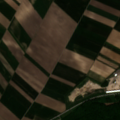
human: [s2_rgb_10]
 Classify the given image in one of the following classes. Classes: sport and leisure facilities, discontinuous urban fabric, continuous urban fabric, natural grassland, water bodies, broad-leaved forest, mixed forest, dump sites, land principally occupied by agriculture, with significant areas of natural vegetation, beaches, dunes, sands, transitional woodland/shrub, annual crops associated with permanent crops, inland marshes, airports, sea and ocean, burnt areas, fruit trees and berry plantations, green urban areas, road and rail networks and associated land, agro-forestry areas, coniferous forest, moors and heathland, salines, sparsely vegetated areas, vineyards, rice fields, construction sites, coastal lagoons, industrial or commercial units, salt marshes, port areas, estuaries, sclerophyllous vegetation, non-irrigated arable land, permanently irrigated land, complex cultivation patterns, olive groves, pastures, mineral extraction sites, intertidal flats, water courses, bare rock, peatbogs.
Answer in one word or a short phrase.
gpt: industrial or commercial units, non-irrigated arable land, complex cultivation patterns, broad-leaved forest